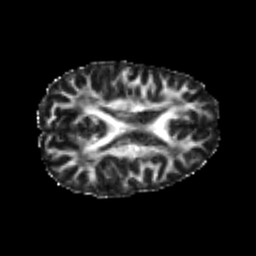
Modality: FA
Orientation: axial
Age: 23
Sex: female
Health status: healthy
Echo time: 0.074 s